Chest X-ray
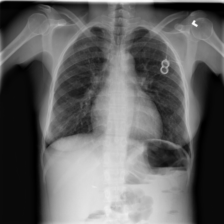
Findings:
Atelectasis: negative
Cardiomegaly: positive
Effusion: negative
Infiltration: negative
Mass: negative
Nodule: negative
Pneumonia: negative
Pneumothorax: negative
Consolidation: negative
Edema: negative
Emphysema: negative
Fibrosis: negative
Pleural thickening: negative
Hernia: negative